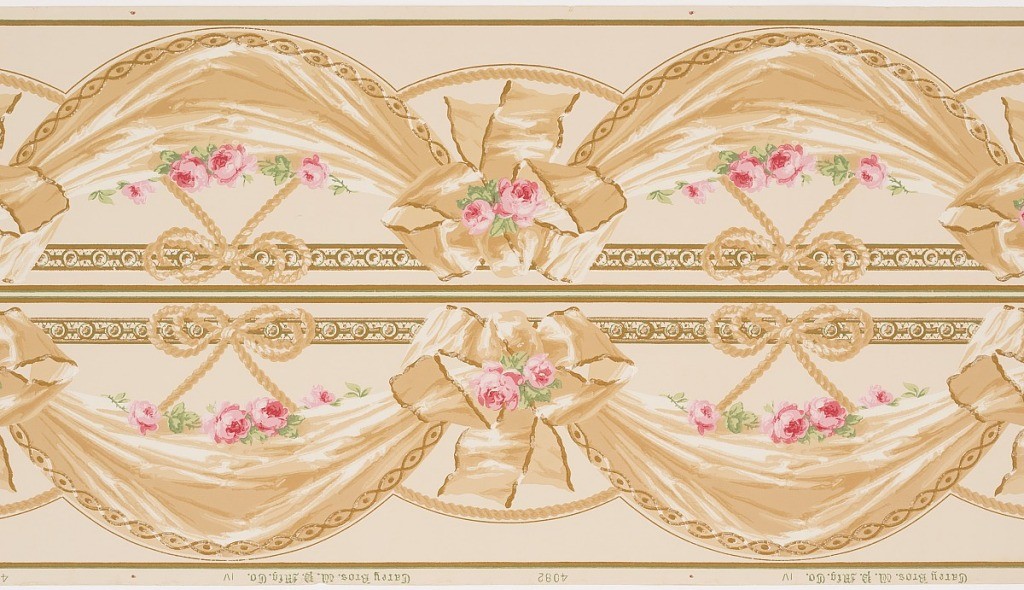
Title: Frieze
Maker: Carey Bros. W.P. Mfg. Co., Philadelphia, Pennsylvania, founded 1882
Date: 1905–1915
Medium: Machine-printed paper, liquid mica
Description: Drapery swags suspended from architectural molding with ribbon bow knots, roses lie on the top edges of the drapery. Above the center of each drapery swag is a rope or cable tied in a bow knot, which swags alternately to the drapery. Printed in tan, beige, pink, white and green on light ground. Two borders printed across the width.